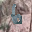
Label: 6